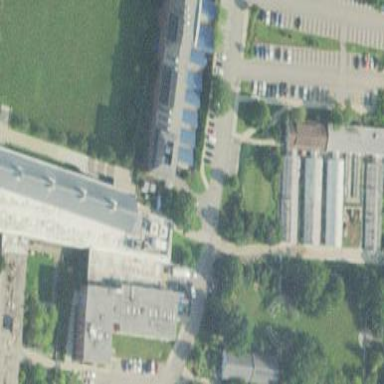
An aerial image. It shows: College building.